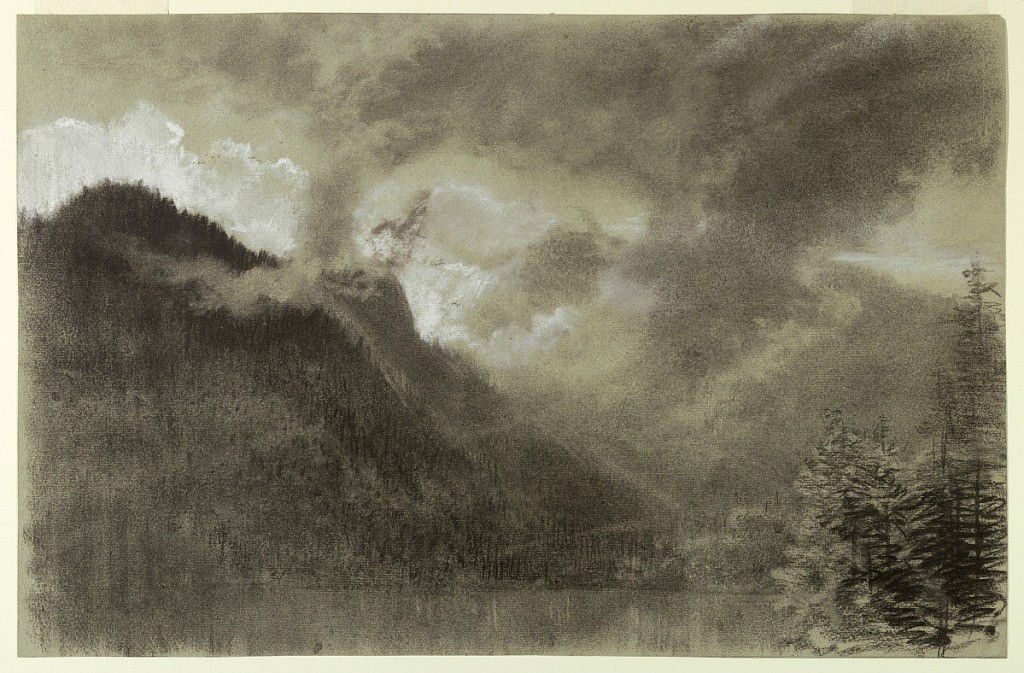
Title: Echo Lake, New Hampshire
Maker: Francis Hopkinson Smith, American, 1838–1915
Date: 1875–80
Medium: Charcoal, black and white chalk on gray laid paper
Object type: Drawing
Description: Horizontal view of Echo Lake in the foreground and trees on far right, with clouds and mists over the mountains in background.